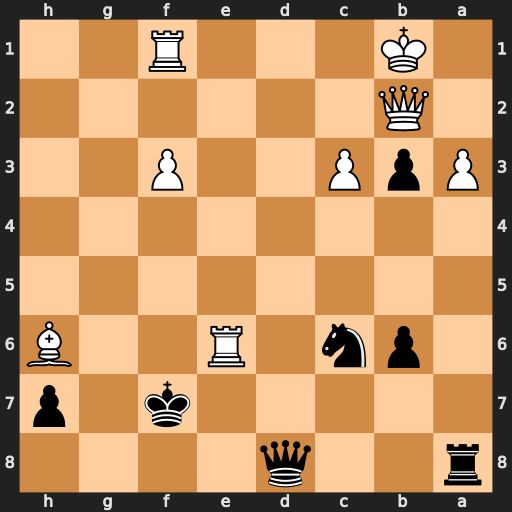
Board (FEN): r2q4/5k1p/1pn1R2B/8/8/PpP2P2/1Q6/1K3R2
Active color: b
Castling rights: -
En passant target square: -
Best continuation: Qd3+ Ka1 Qxf1+